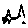
Label: hexagon